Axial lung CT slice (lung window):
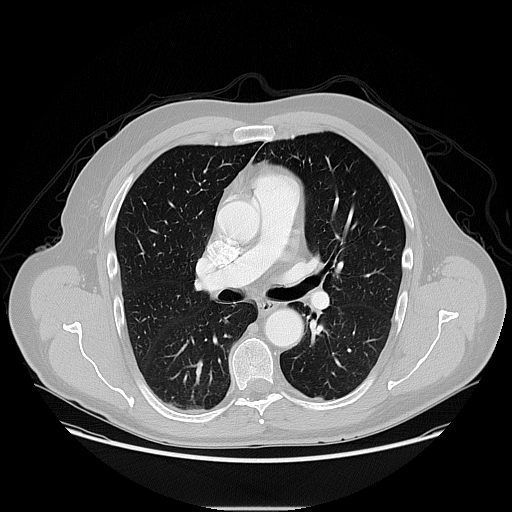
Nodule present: no